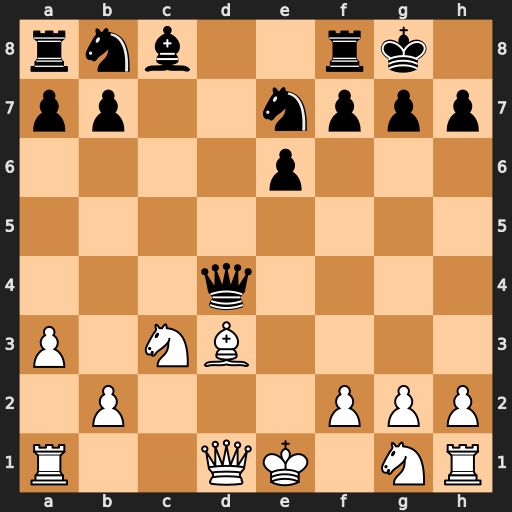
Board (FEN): rnb2rk1/pp2nppp/4p3/8/3q4/P1NB4/1P3PPP/R2QK1NR
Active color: w
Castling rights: KQ
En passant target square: -
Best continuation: Bxh7+ Kxh7 Qxd4